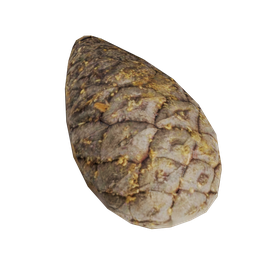
Label: nature